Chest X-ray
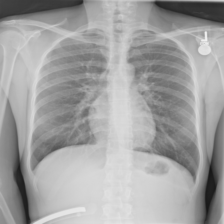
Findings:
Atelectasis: negative
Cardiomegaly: negative
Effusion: negative
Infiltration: negative
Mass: negative
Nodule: negative
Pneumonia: negative
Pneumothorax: negative
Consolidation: negative
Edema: negative
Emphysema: negative
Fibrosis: negative
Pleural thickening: negative
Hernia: negative